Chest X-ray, PA view. Patient: 34 years old, sex M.
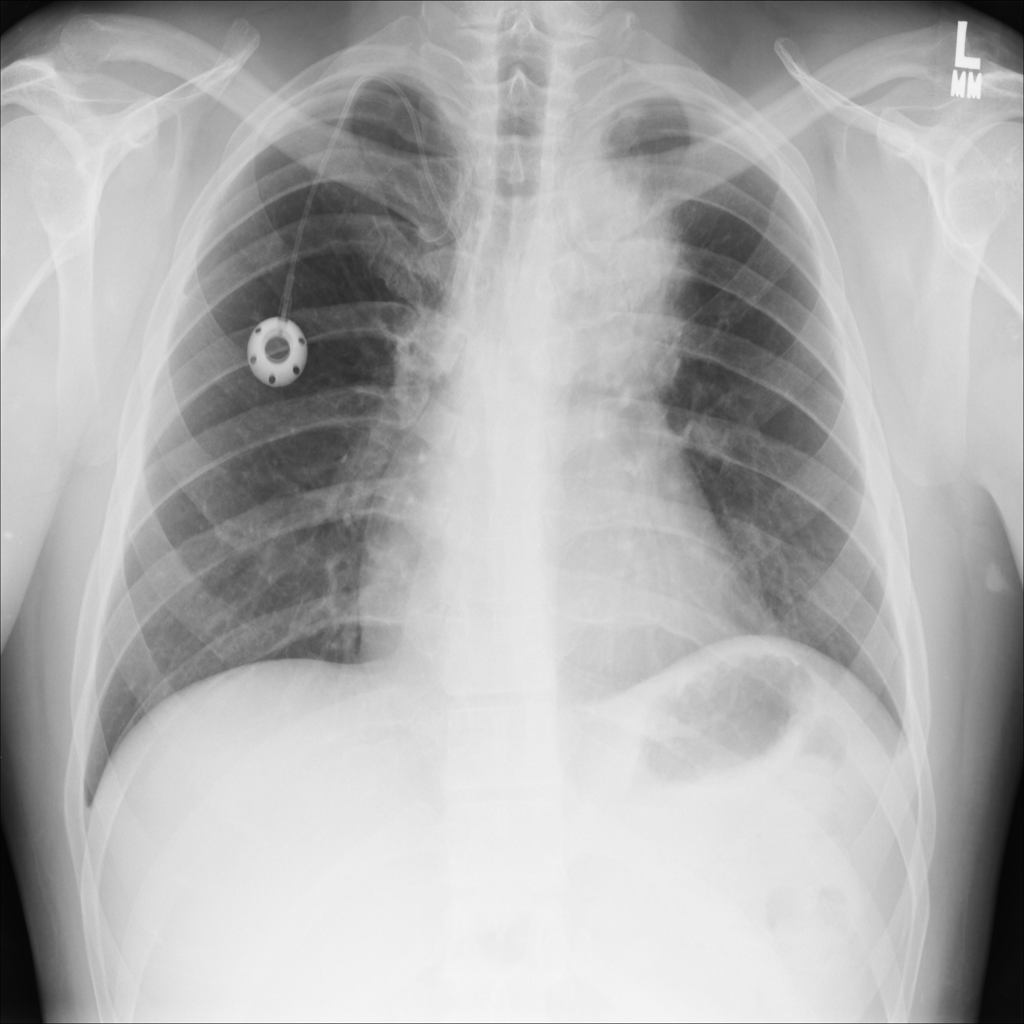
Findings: Mass